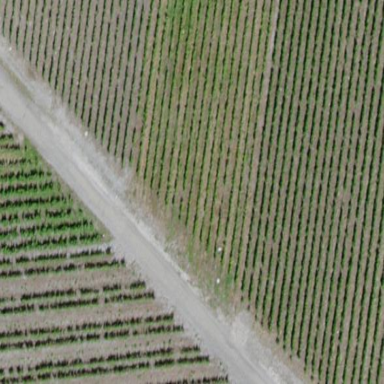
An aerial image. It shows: Vineyard growing grapes.